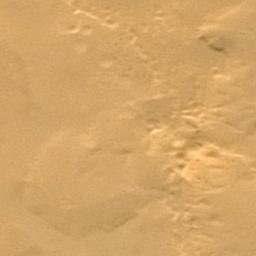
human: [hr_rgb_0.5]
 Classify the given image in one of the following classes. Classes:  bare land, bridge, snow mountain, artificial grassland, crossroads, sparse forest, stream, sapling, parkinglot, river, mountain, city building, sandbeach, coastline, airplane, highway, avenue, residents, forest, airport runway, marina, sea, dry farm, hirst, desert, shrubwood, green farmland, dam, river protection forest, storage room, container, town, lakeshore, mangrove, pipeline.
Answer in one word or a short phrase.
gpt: desert